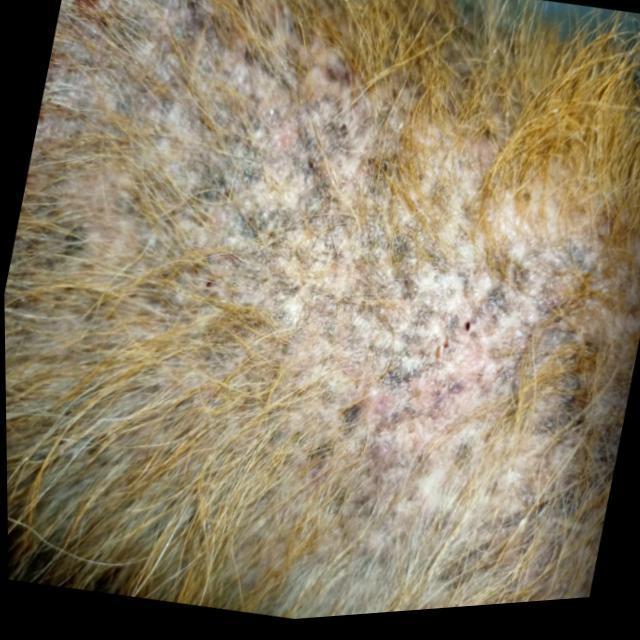
Canine demodicosis (Demodex mange) — caused by Demodex canis mites. Presents with alopecia, follicular papules, pustules, and comedones. Often localized on face and forelimbs.